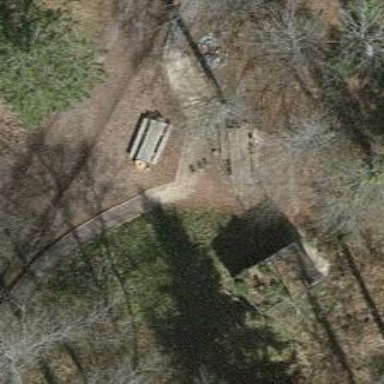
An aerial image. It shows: Picnic table located in leisure land area.